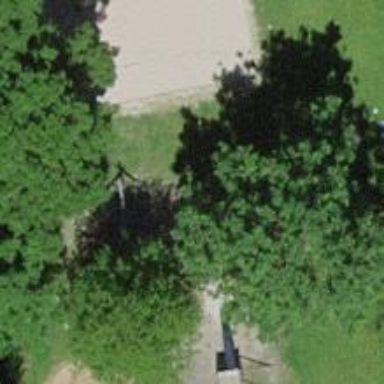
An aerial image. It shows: Playground featuring swings.